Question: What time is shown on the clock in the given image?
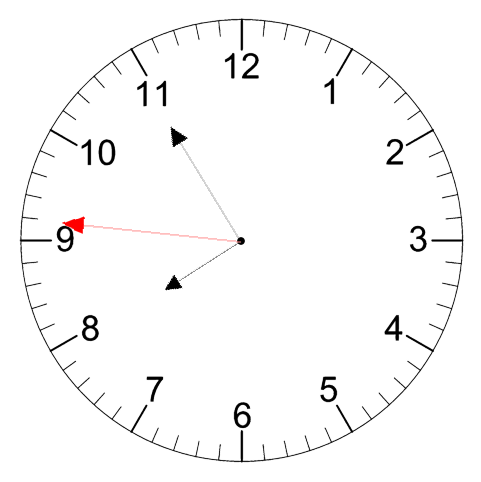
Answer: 07:54:46